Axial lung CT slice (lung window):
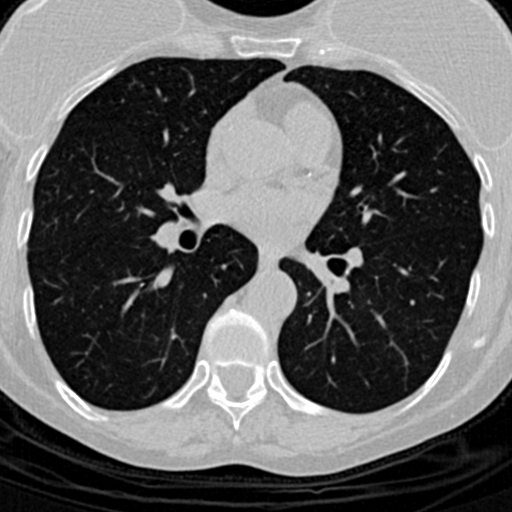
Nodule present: no